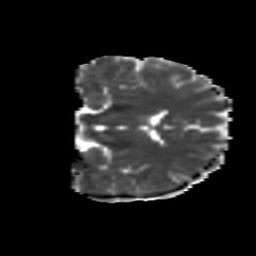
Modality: MD
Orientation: coronal
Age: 15
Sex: female
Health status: ill
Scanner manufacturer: ge
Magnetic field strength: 3 T
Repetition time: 7.5 s
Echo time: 0.079 s